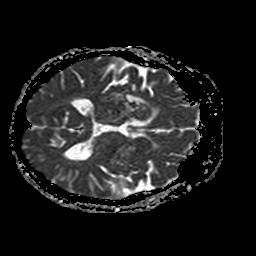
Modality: ADC
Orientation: axial
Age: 77
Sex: female
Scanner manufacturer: philips
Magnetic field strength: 1.5 T
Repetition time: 3.677 s
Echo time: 0.09411 s